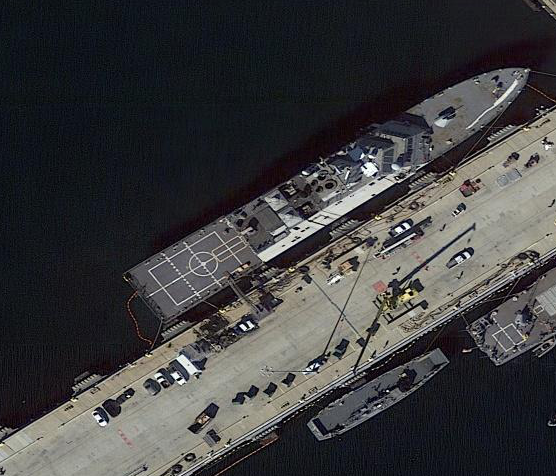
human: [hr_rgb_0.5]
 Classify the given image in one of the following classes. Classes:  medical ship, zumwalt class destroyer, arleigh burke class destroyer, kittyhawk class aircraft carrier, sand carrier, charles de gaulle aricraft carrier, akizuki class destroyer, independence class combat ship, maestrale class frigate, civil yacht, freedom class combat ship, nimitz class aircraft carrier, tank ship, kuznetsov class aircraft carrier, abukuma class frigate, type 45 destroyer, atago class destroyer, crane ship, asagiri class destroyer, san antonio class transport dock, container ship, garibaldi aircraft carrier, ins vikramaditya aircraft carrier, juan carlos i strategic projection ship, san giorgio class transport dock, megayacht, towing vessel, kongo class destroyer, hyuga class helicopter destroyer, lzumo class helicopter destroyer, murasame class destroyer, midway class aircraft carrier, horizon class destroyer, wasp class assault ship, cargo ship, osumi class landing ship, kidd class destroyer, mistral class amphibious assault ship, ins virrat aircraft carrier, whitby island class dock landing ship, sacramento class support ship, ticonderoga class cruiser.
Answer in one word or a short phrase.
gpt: Freedom class combat ship